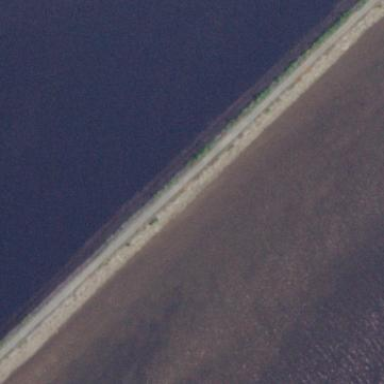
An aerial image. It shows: Breakwater structure.